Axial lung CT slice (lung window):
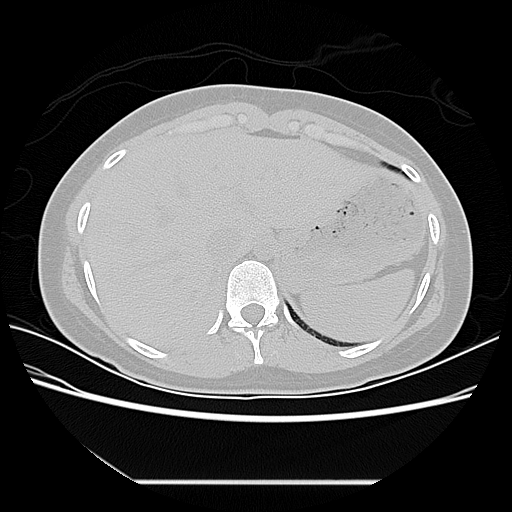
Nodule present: no